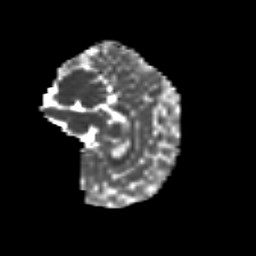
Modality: MD
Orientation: sagittal
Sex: female
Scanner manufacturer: siemens
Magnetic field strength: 3 T
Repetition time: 5 s
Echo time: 0.071 s